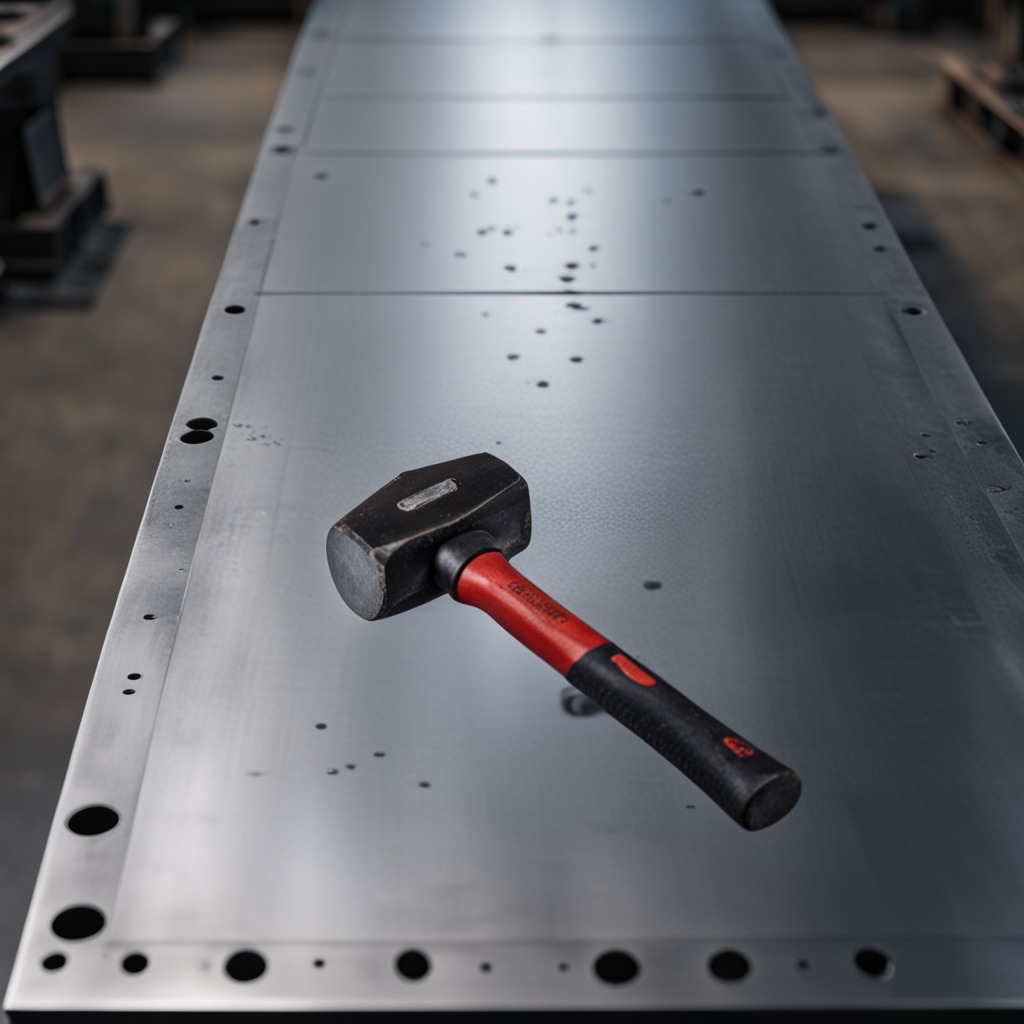
A hammer lies on the cold steel table in a mining workshop.